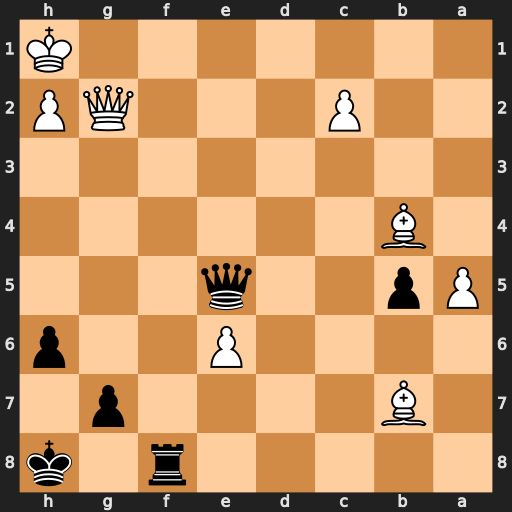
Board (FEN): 5r1k/1B4p1/4P2p/Pp2q3/1B6/8/2P3QP/7K
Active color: b
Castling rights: -
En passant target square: -
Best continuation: Qa1+ Qg1 Rf1 Bc5 Rxg1+ Bxg1 Qxa5